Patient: sex F, age 51
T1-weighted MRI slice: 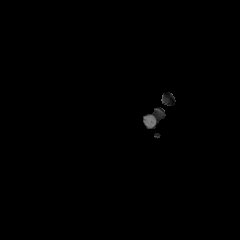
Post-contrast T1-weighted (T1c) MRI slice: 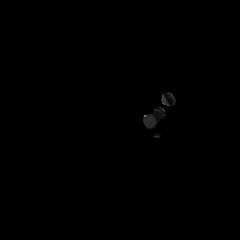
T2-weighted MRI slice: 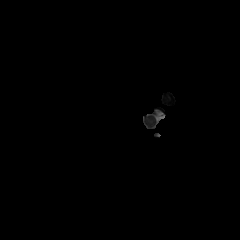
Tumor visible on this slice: no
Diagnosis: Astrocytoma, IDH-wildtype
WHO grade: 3